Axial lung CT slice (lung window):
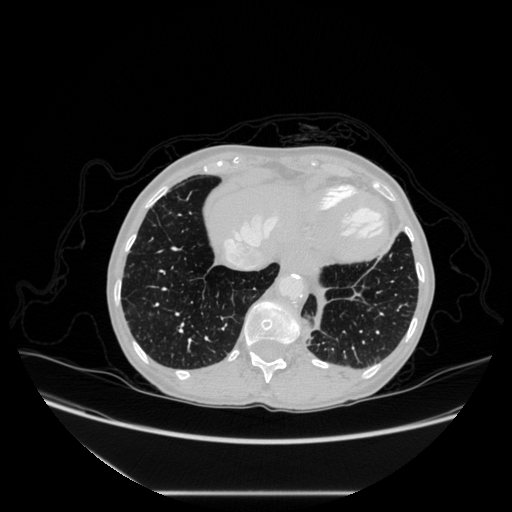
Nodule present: no